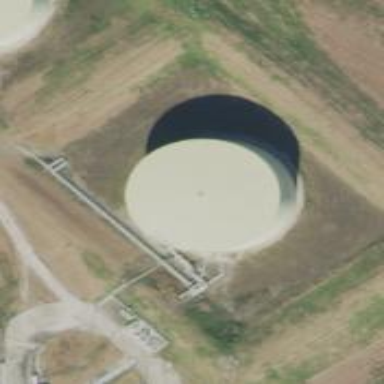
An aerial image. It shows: Storage tank that is man-made.